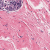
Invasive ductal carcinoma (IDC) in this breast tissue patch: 0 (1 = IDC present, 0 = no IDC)